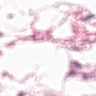
Metastatic tissue present: no